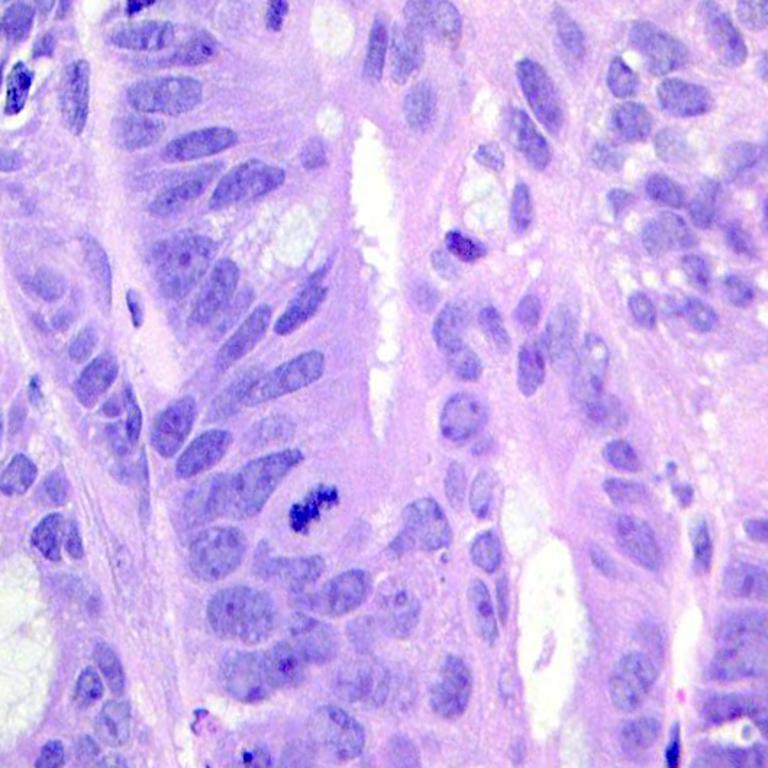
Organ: colon
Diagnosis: adenocarcinomas